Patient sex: F
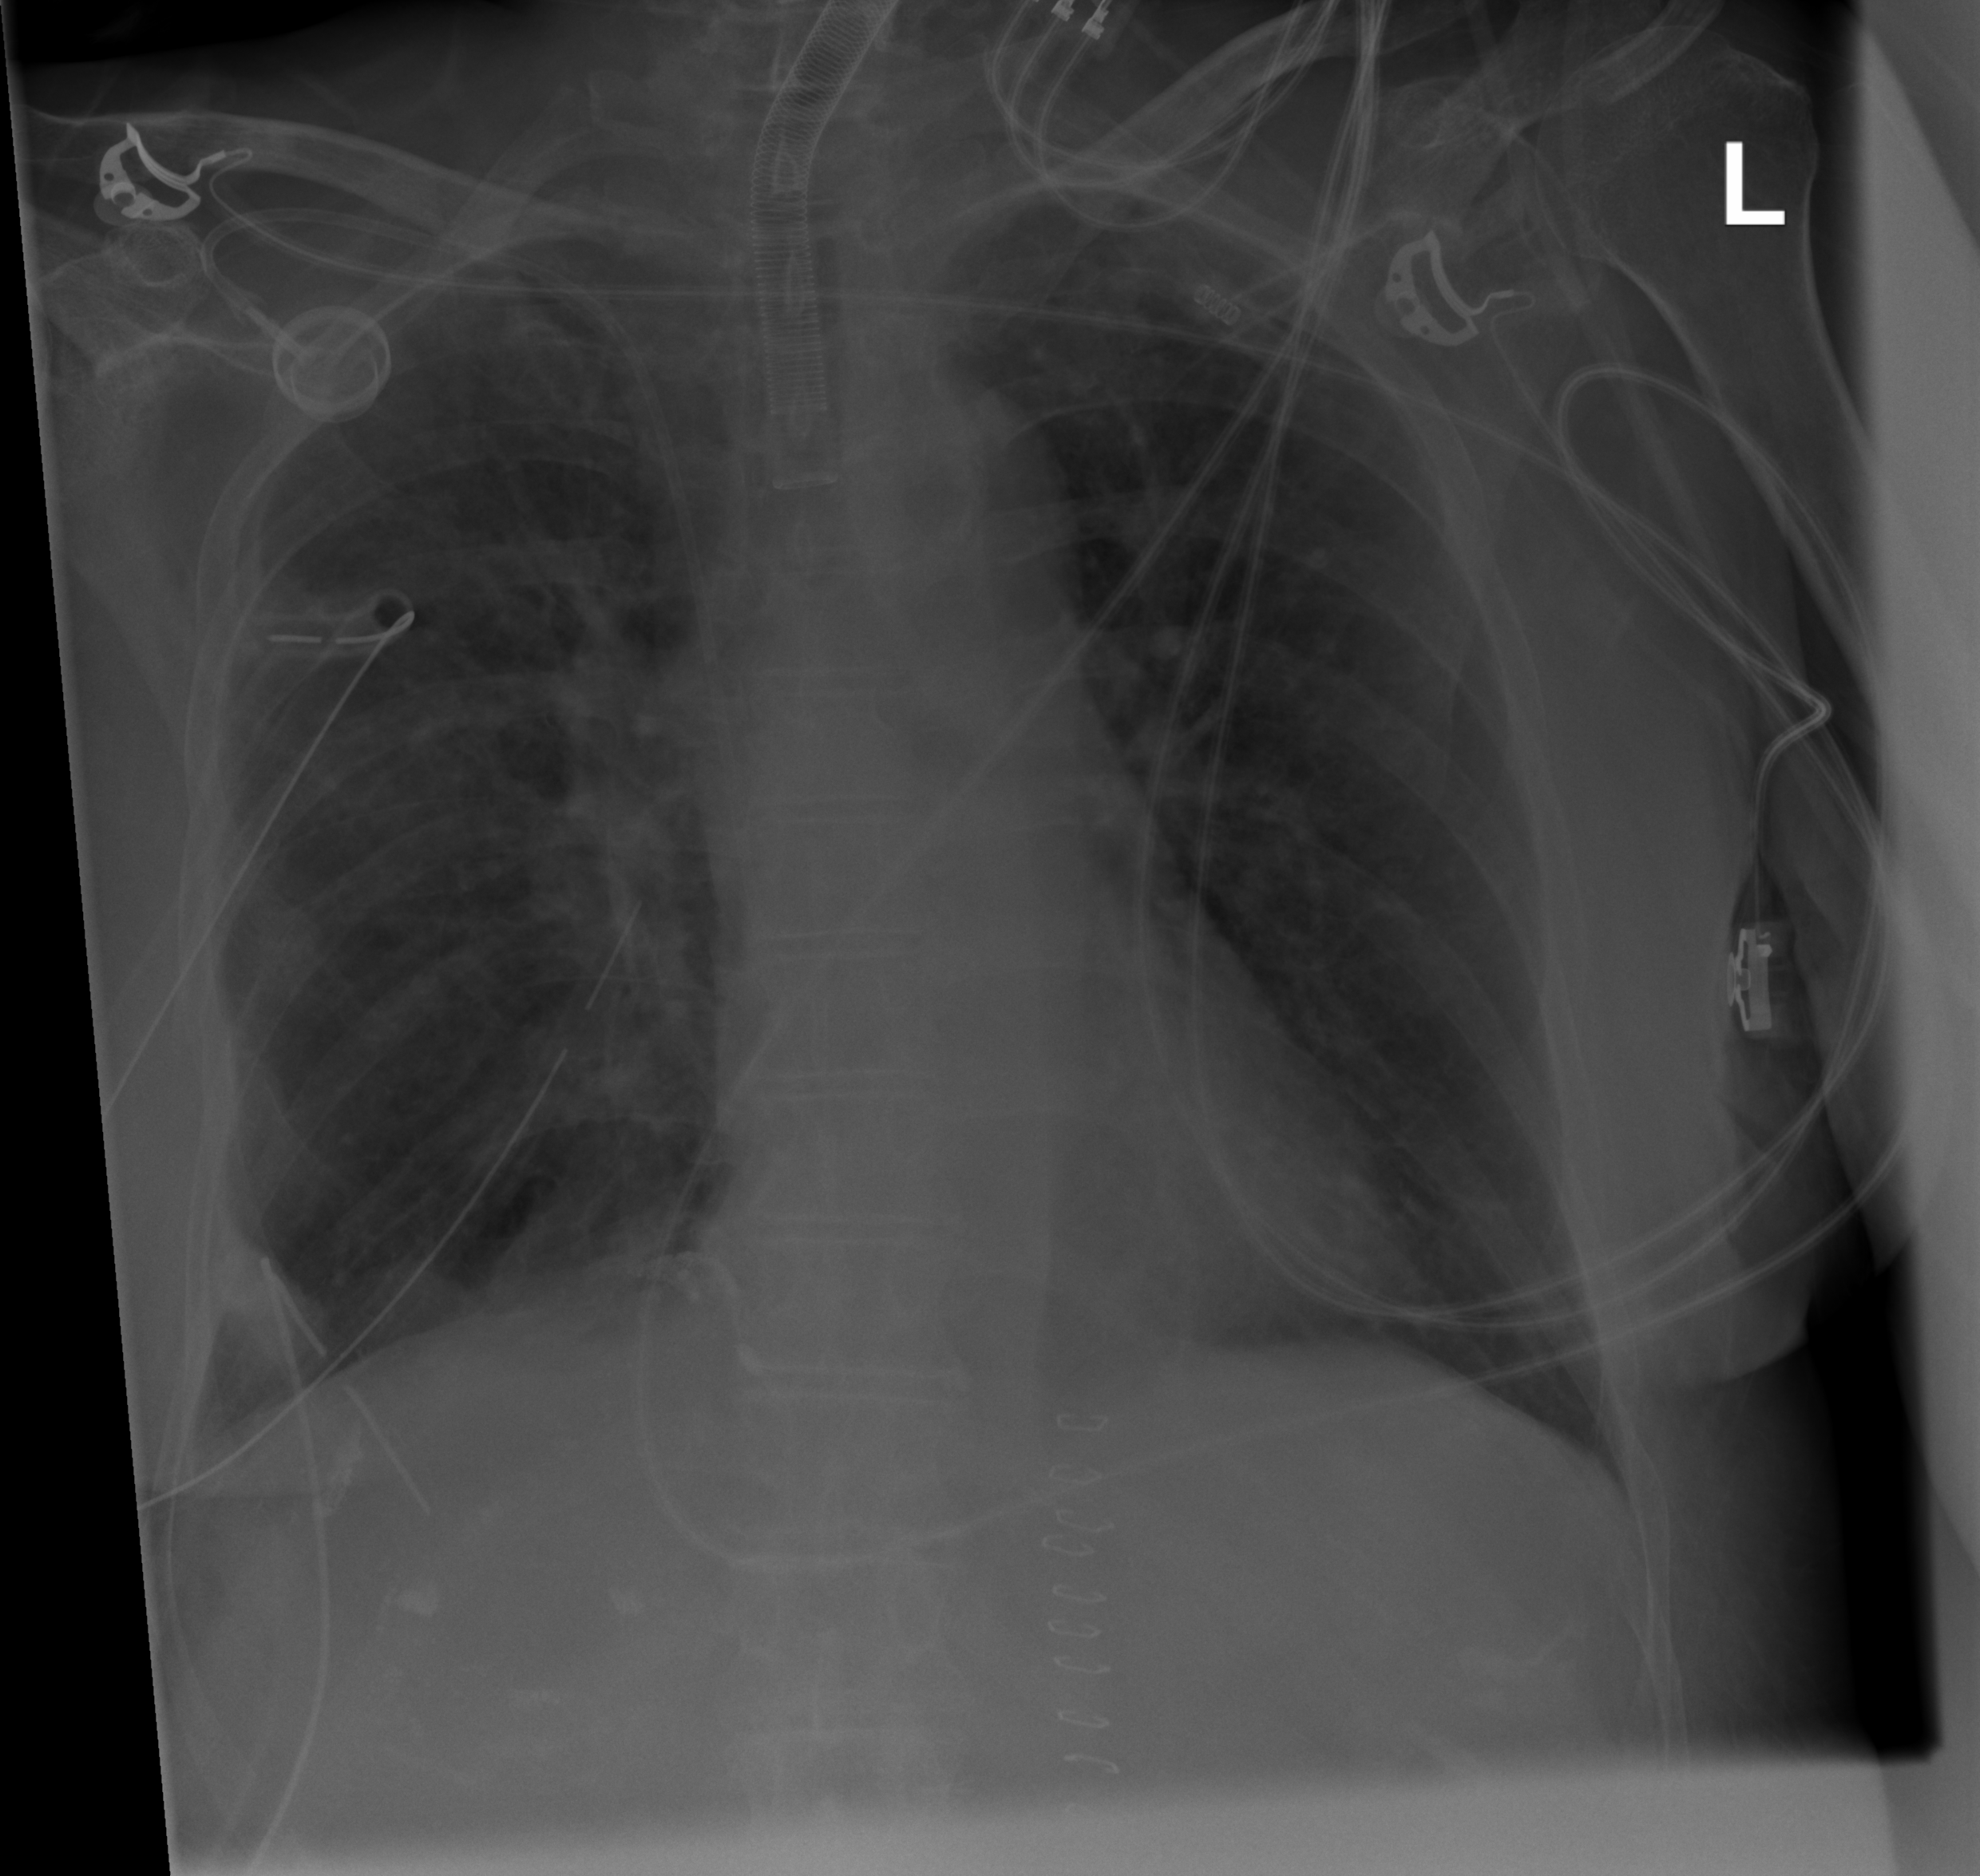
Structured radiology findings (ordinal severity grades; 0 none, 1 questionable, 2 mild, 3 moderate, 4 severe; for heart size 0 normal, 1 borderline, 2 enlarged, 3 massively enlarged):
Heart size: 0
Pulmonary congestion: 0
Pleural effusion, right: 0
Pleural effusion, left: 0
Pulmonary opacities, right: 0
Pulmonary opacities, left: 0
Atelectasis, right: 2
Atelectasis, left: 0